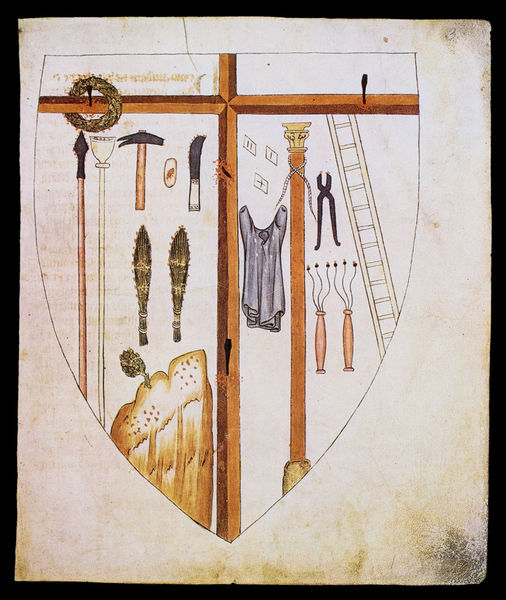
Titel: Passional der Kunigunde von Böhmen
Institution: Prag, Nationalbibliothek
Schlagwörter: baum, braun, grau, holz, kleid, schwarz, säule, zeichnung, hemd, band, messer, feld, gewand, kelch, leiter, lanze, nägel, schild, kreuz, kranz, ritter, rüstung, wappen, axt, hammer, speer, pfeil, gegenstände, zange, katzenschwanz, sper, kettenhemd, geißel, marterwerkzeuge